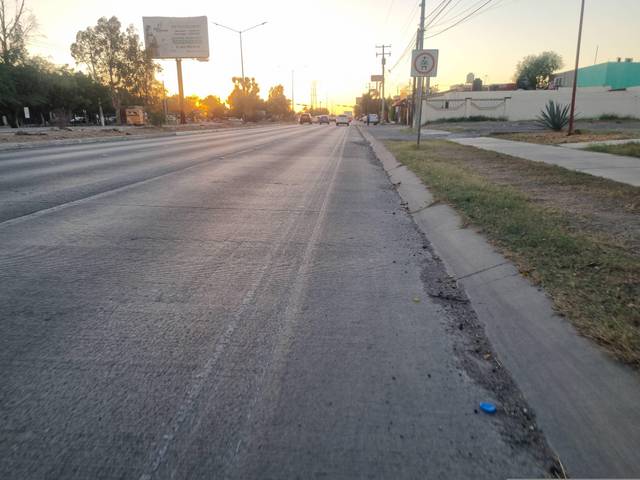
Region: Mexico
Coordinates: 29.062, -110.976